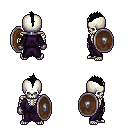
a pixel art fantasy rpg character, male body template, skeleton, purple robe, white pants, black mohawk hairstyle, metal gloves, shield, four views (front, back, left, right), 2x2 character sprite sheet, small pixel art, hard edges, no anti-aliasing